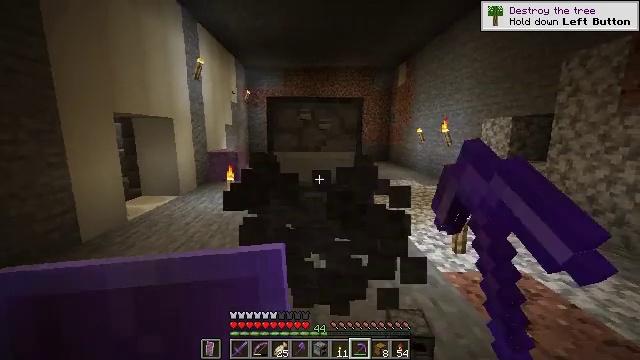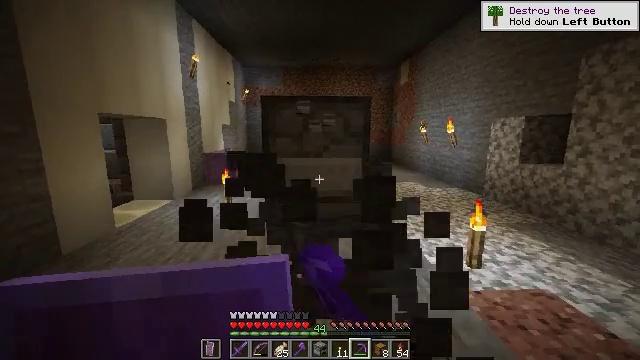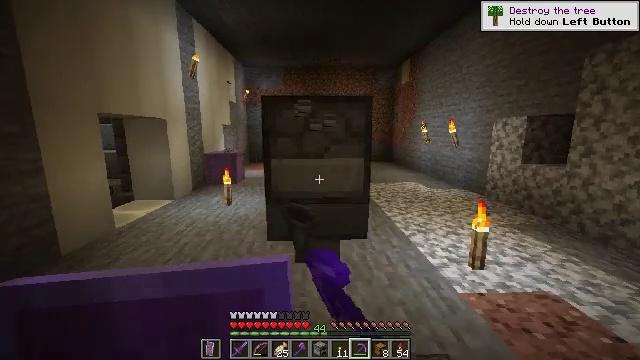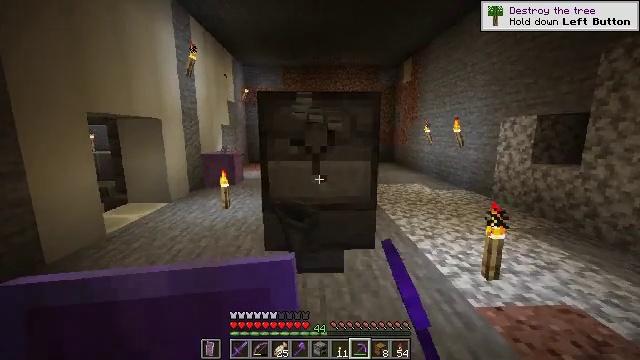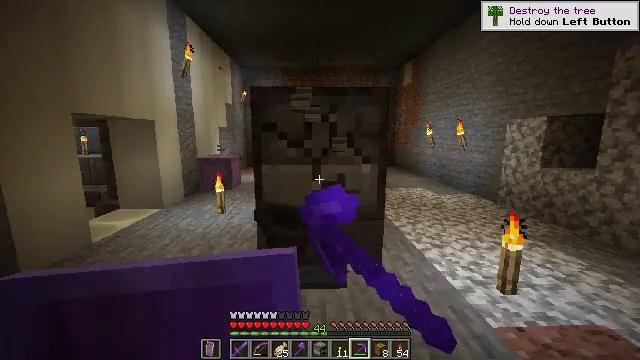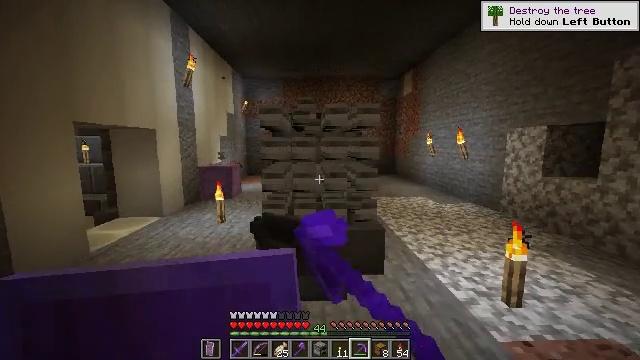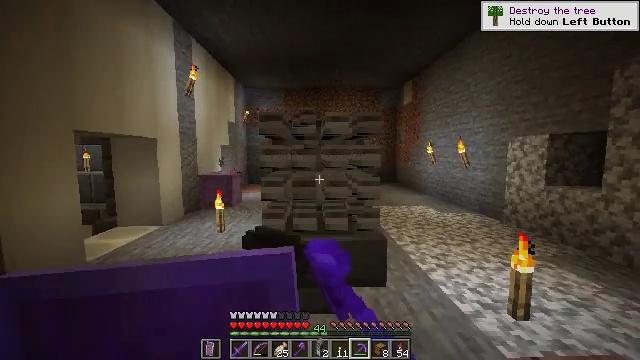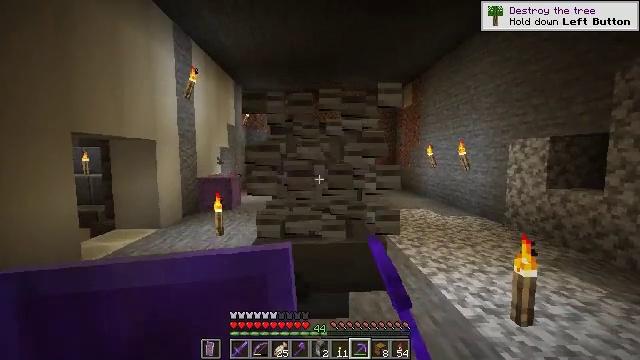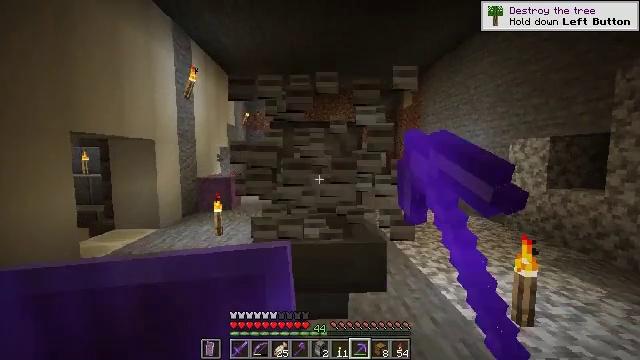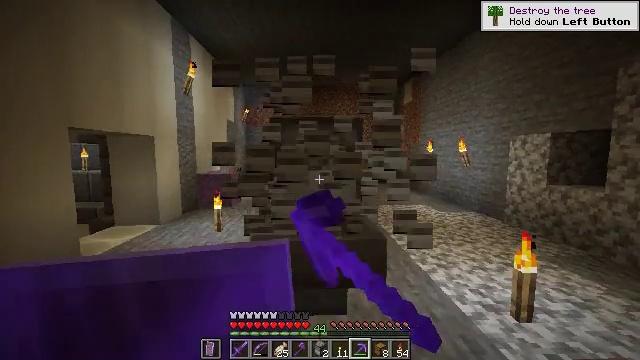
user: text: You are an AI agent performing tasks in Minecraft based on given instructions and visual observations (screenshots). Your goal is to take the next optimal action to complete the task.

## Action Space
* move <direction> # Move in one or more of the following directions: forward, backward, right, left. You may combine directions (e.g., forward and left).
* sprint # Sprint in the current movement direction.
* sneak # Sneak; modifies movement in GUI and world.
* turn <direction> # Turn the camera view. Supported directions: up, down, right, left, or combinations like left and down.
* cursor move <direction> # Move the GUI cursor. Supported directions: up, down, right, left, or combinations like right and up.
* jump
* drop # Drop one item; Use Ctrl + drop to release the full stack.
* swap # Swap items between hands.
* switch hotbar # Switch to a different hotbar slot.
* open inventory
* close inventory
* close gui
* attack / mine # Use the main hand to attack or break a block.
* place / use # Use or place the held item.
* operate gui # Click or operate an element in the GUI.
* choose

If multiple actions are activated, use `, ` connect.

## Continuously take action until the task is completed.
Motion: motion action
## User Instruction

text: Get the furnace back into your inventory.
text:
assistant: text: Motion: move forward, attack / mine
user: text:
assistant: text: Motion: move forward, attack / mine
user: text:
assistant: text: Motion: move forward, attack / mine
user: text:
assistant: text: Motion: attack / mine
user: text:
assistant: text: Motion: turn up, attack / mine
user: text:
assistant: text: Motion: turn up, attack / mine
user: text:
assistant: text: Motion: attack / mine
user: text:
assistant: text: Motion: attack / mine
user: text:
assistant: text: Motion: attack / mine
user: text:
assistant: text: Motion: attack / mine